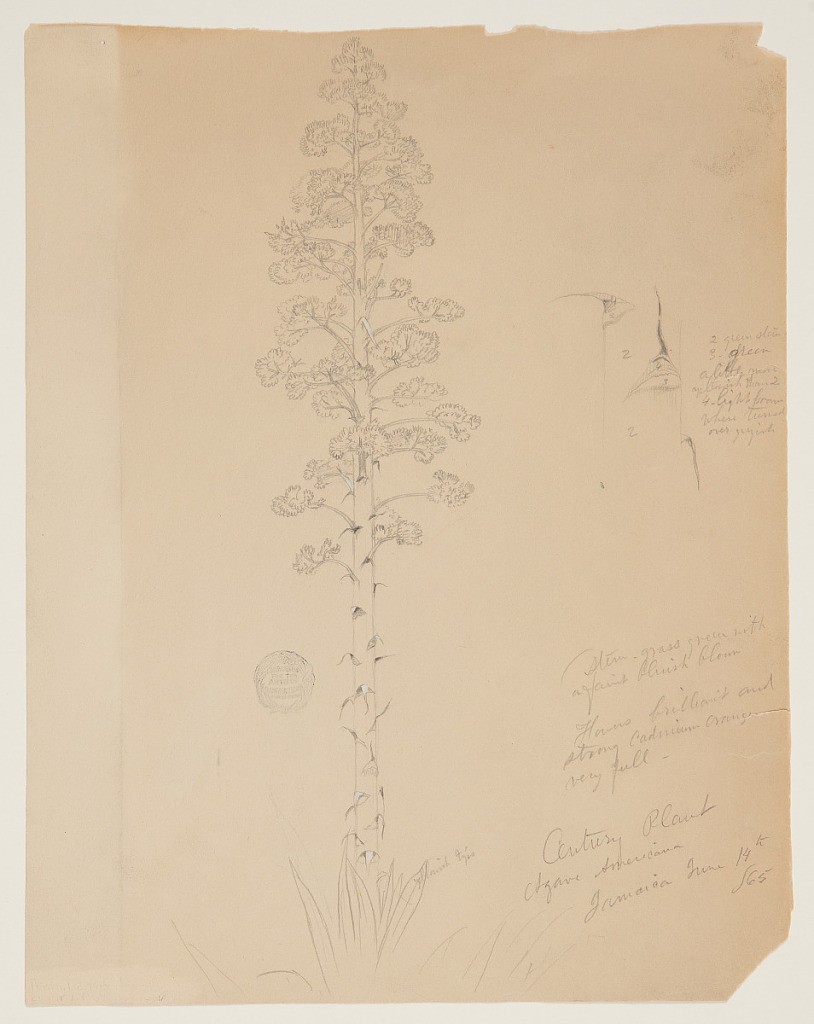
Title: Century Plant in Bloom, Jamaica
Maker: Frederic Edwin Church, American, 1826–1900
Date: June 14, 1865
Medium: Graphite, brush and white gouache on tan wove paper
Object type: Drawing
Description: Botanical sketch of a blooming agave or century plant in Jamaica. Sharp leaves of the plant's calyx are visible at its base, with its long, narrow stalk and blooming branches dominating the center of the composition. At right, a detail of the plant's stalk is visible.